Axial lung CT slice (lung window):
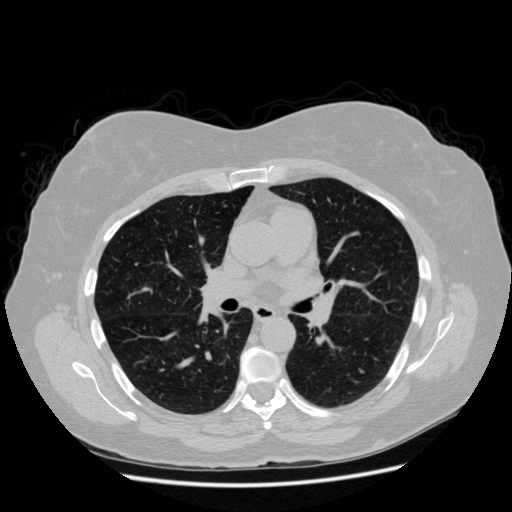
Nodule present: no